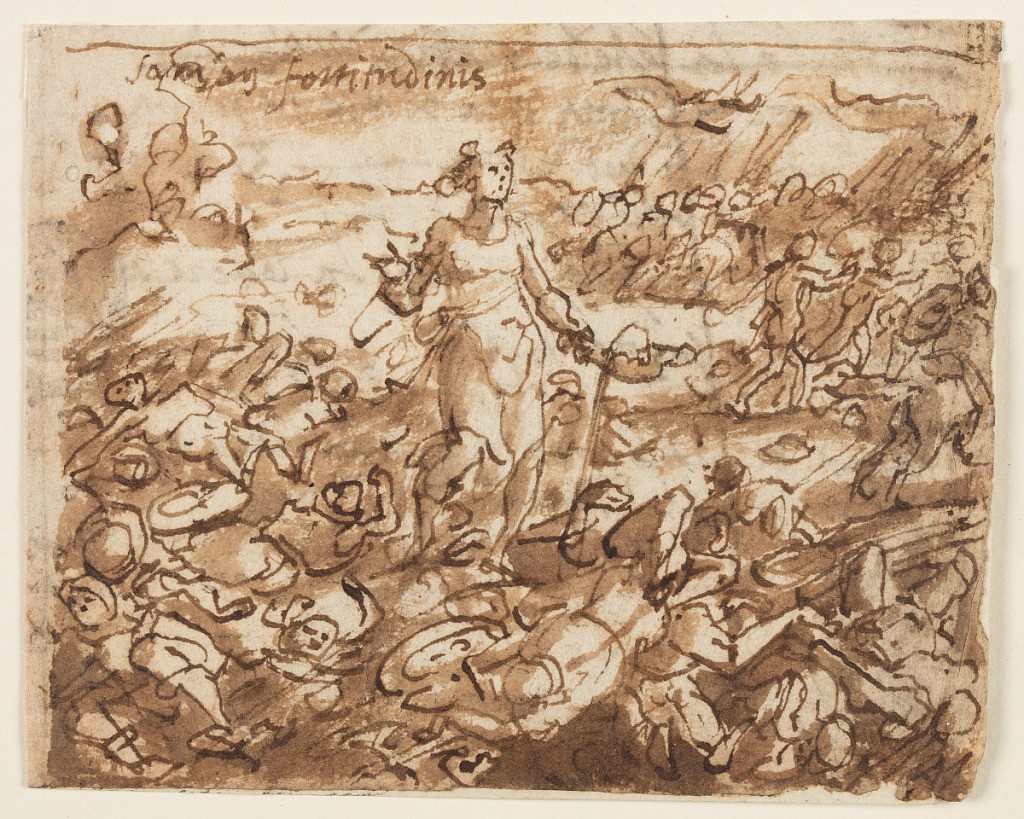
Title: Spiritus Fortitudines
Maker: Jan van der Straet, called Stradanus, Flemish, 1523–1605
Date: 1595 or before
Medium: Recto: pen and brown ink, brush and brown wash over black chalk on laid paper Verso: pen and brown ink on laid paper
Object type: Drawing
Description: Recto: Samson on the battlefield, having defeated the Philistines, drinks water from the jawbone of an ass.
Verso: Italian inscription. At the lower left corner is a fragment of a drawing of the lower portion of two figures wearing long robes.